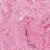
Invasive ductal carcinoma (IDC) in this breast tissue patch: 0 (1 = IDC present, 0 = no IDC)